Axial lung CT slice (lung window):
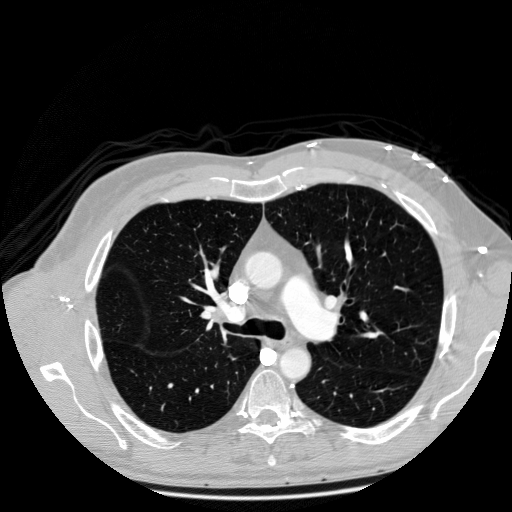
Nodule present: no